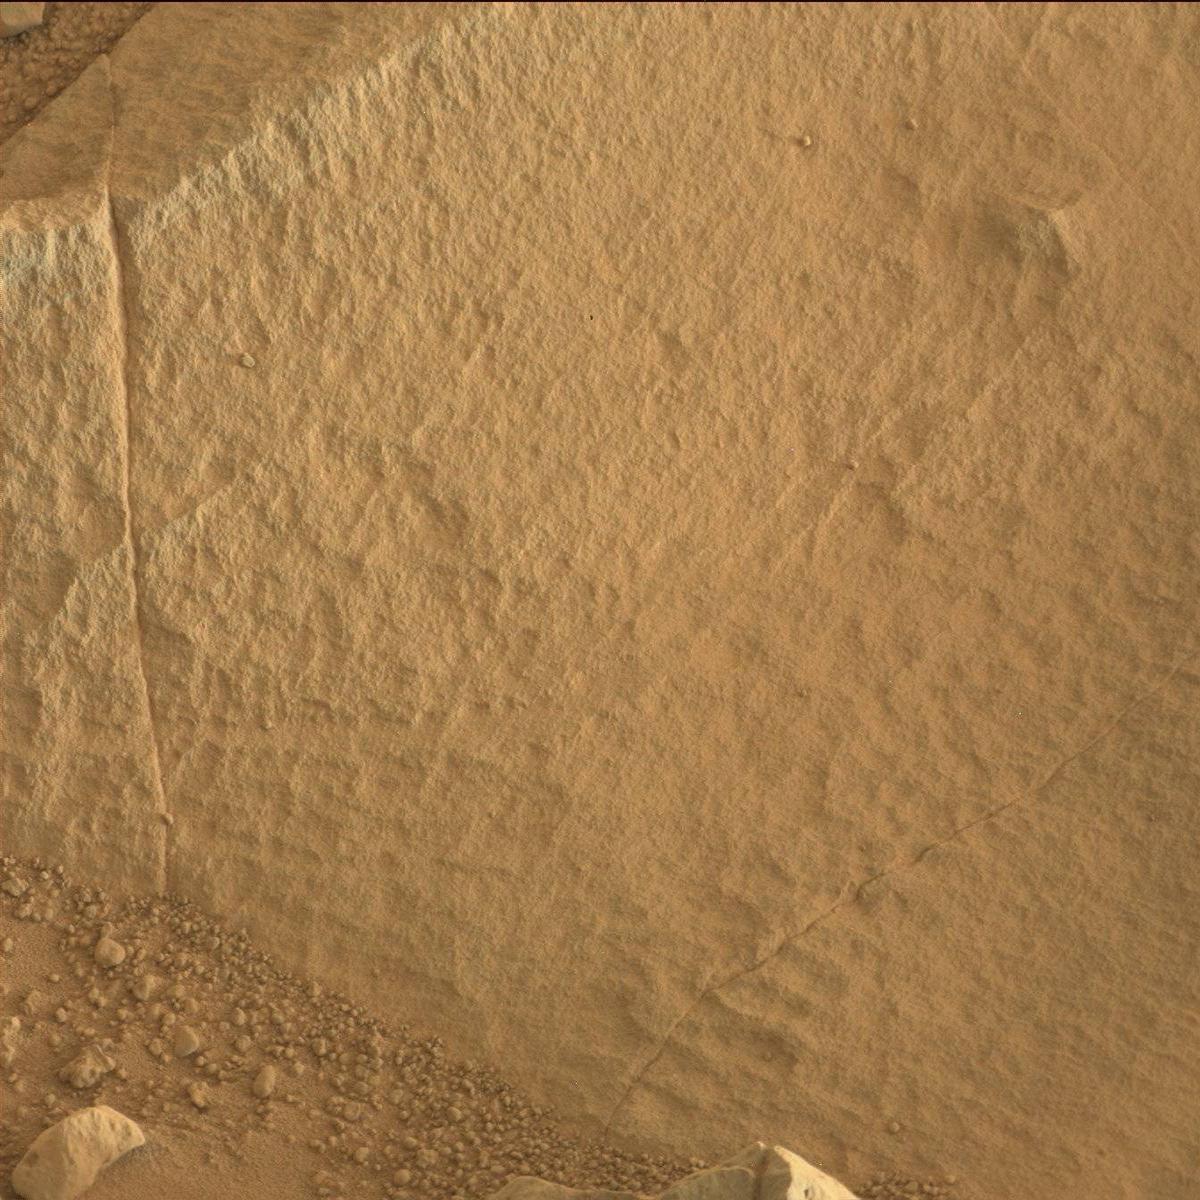
Terrain classes present: Bedrock, Rock, Sand / Soil